Question: I would like to make 10 images in collage format the sample layout is given bellow:

this is sample image I would like to make this type of collection of images
and also some ability I would like to implement in my project is given bellow:
1) when I touch on any image it come in front.
2) zoom image
3) move image any where in screen
4) delete image on long press
if any one have idea to implement this type of view then most well come to share with me.
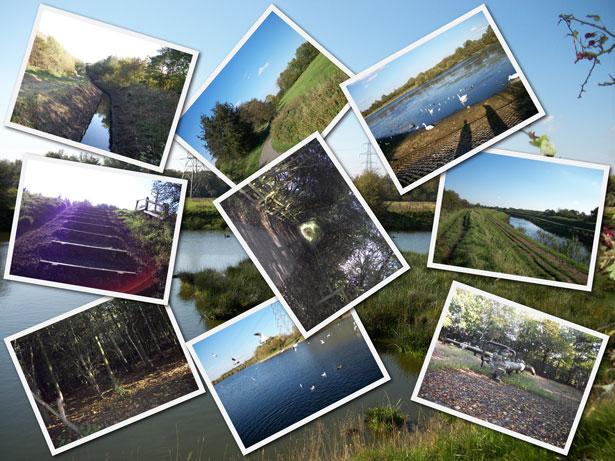
Answer: Quick results :
Public repository for this : <URL>